Field crop: maize
Growth stage: 1
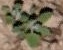
Species: chenopodium